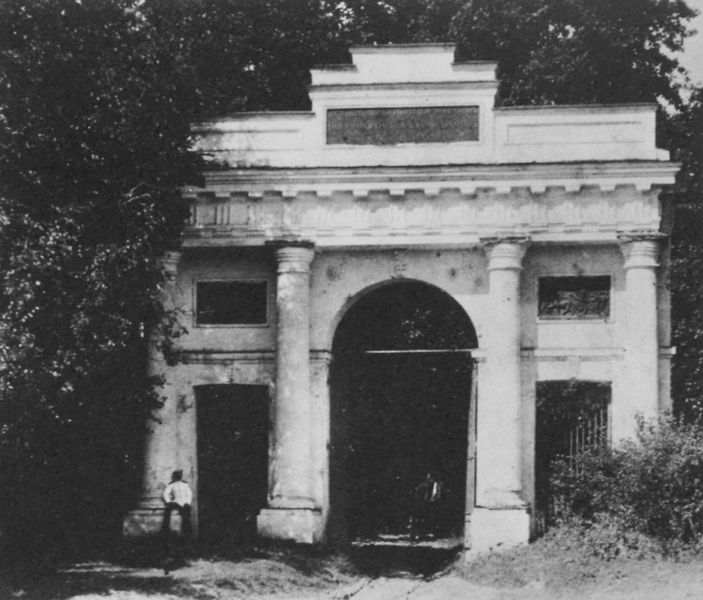
Titel: Die Einfahrt zu Dikanka
Künstler: Russischer Photograph
Schlagwörter: baum, dunkel, himmel, laub, mann, weiß, bäume, menschen, hell, licht, marmor, paris, schwarz, säule, säulen, anlage, park, parkanlage, hemd, architektur, mensch, stein, gräser, büsche, gitter, figur, klassizismus, garten, bogen, inschrift, tor, foto, fotografie, eingang, antike, torbogen, kapitelle, rom, kapitell, fries, portal, grab, antik, kapelle, tempel, basis, dorisch, prunk, mausoleum, grabmal, triumphbogen, schäfte, triglyphen, säulenordnung, metopen, tempelchen, frontispiz, tempelartig, gutae, methope, triglyfen